Field crop: maize
Growth stage: 2
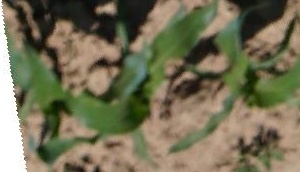
Species: maize